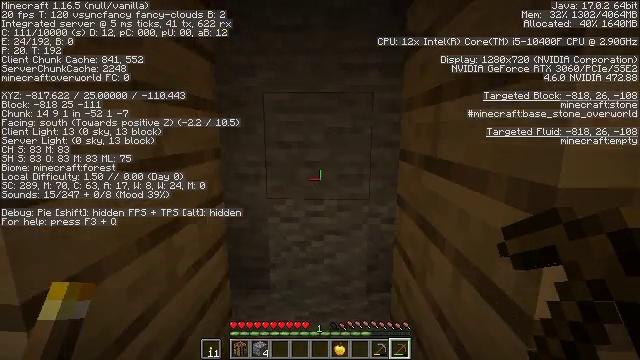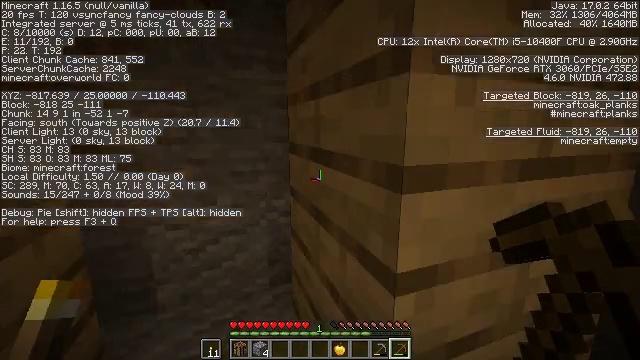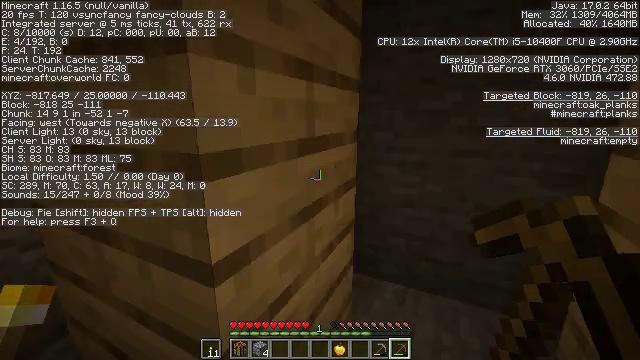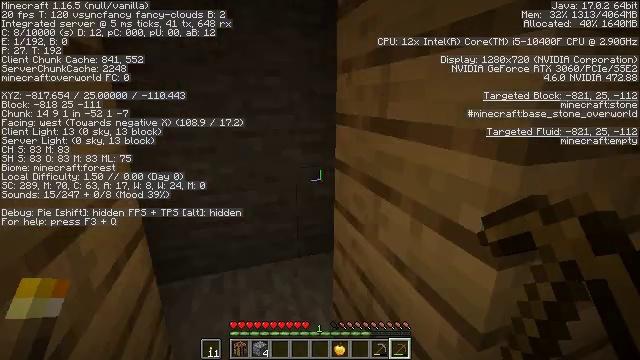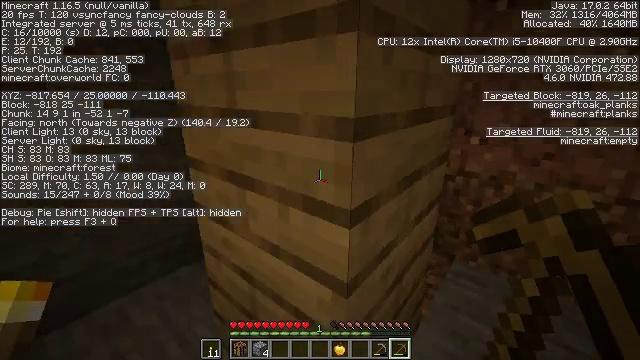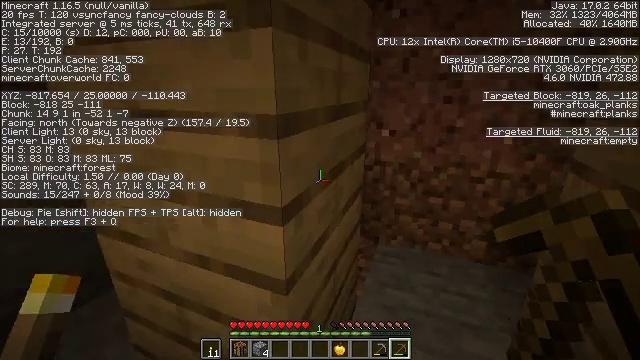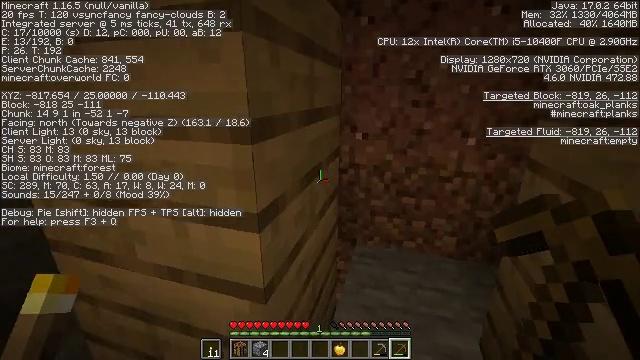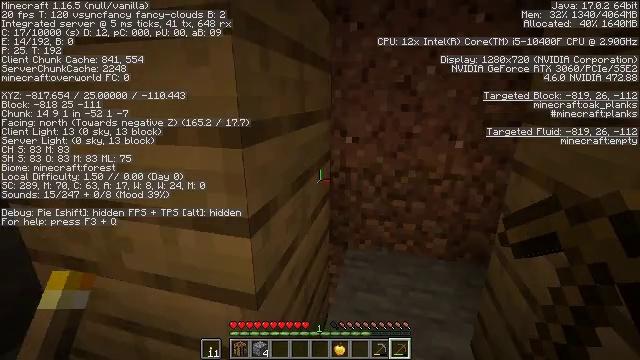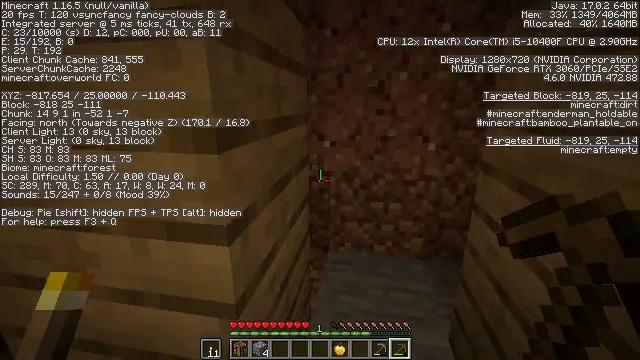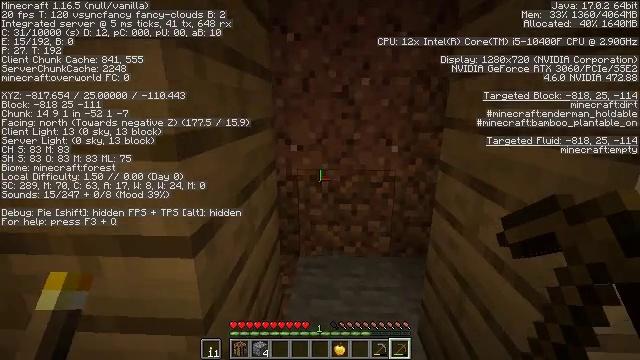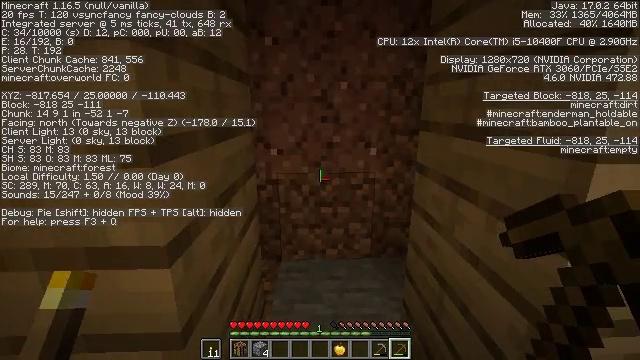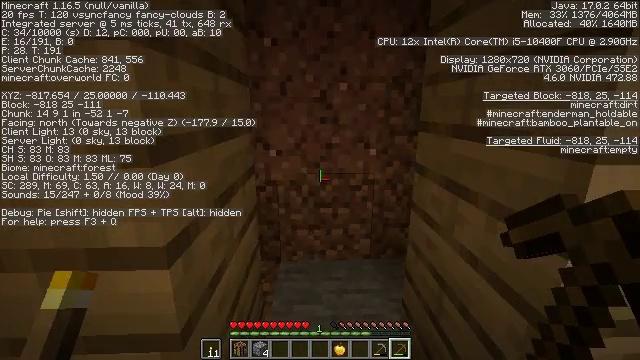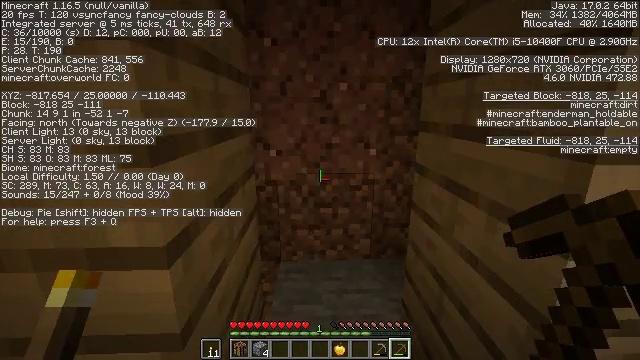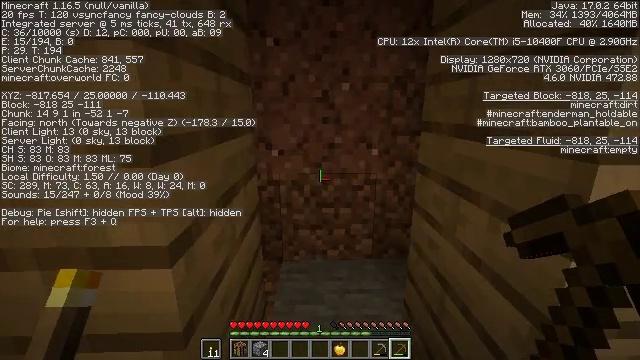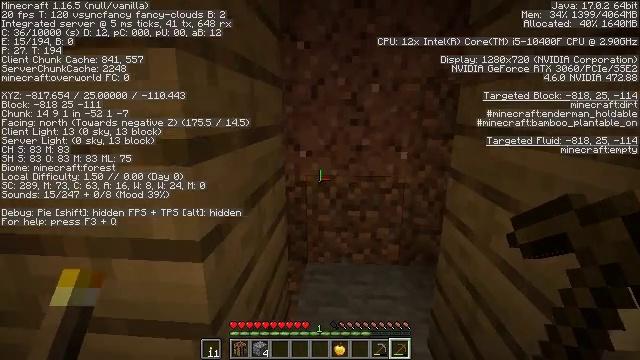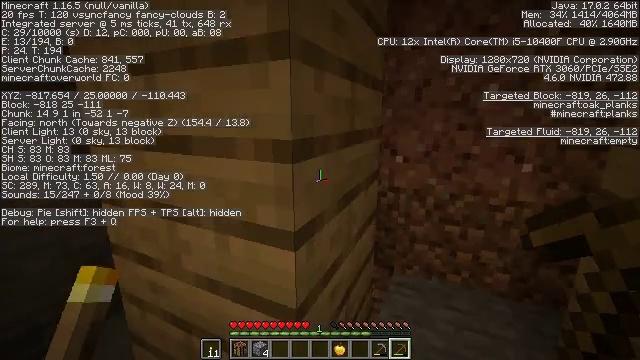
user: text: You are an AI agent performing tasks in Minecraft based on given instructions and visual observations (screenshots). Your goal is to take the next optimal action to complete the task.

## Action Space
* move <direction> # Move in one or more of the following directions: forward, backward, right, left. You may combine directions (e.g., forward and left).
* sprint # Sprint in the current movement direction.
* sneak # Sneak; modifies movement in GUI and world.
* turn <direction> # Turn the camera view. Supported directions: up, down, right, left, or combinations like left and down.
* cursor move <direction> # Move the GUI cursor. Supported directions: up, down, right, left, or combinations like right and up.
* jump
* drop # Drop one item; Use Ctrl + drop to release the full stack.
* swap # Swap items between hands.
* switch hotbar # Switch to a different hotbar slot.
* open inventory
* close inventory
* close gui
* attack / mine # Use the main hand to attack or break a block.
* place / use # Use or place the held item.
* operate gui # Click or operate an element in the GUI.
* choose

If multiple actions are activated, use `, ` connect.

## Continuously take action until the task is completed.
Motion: motion action
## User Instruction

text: Mine the torch on the wall.
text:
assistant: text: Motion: turn right
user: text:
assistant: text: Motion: turn right and down
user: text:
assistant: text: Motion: turn right and down
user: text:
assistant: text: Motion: turn right and down
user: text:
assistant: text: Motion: turn right
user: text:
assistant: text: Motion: turn right
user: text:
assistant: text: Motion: turn right
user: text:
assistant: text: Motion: turn right
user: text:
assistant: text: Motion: turn right
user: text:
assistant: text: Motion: turn right
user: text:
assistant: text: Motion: no_op
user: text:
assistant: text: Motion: no_op
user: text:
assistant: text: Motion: no_op
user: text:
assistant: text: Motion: turn left
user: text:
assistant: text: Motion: turn left
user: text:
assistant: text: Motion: turn left
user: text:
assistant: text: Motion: move forward, turn left and up
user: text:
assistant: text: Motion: move forward, turn left and up
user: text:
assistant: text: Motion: move forward, turn left and up
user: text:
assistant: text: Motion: move forward, turn left
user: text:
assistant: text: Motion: move forward and move left, turn left
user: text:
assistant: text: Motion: move forward and move left
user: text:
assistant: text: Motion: move forward and move left, turn right
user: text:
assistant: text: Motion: move forward and move left, turn right and down
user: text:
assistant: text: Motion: move forward and move left, turn right and down
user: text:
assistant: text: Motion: move forward and move left, turn right
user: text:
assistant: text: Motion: move forward and move left, turn right
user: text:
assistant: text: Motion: move forward and move left, turn right
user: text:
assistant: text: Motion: move forward and move left, turn right
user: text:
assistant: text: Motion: move forward and move left, turn right